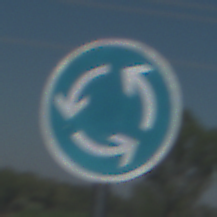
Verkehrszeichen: Kreisverkehr
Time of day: MorningAfternoon
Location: Outdoor (Special)
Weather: Clear
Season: NotSpecified
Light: Natural